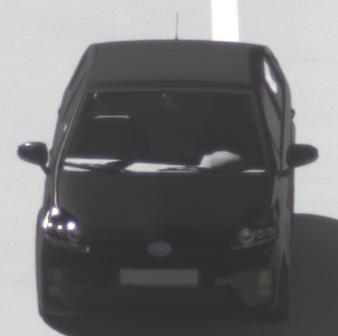
Make: Toyota
Model: Prius 1.5 Hybrid
Detailed model: Prius (HW2)
Model produced from: 2006/03
Model produced until: 2009/06
Doors: 5
Color: black
Road condition: dry road
Daytime: midday
Contrast: high contrast